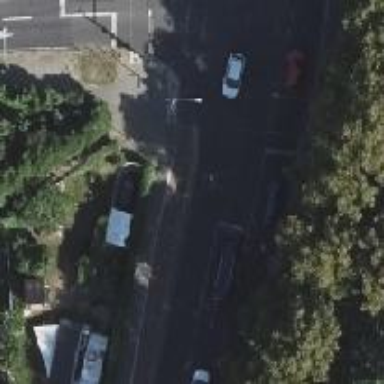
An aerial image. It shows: Road with traffic signals.